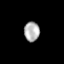
Tissue: skin
Cell type: Fibroblasts
Senescence score: 0.7958
Nuclear area (px): 297
Mean DAPI intensity: 176.003